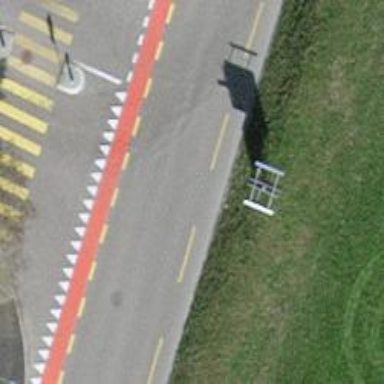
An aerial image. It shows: Tertiary road with asphalt surface. It has separate cycle lane and sidewalk.